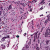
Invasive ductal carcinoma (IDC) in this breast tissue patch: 0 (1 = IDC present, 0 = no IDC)